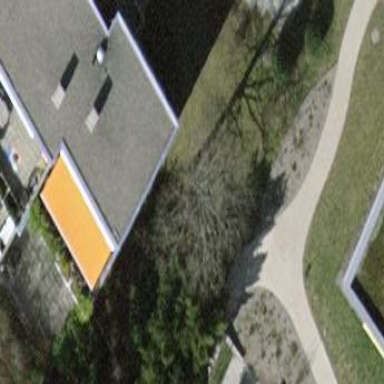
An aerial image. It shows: Flat roofed building.